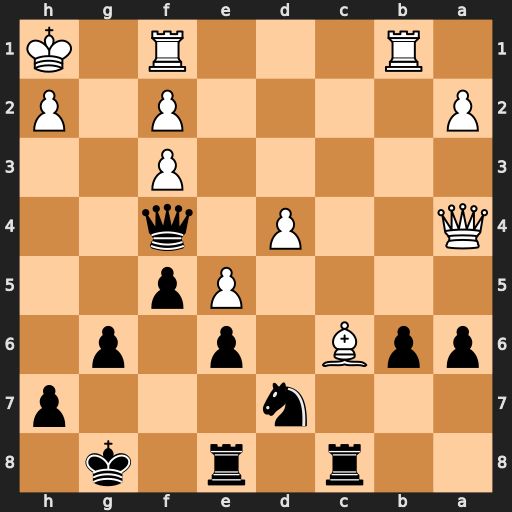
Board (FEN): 2r1r1k1/3n3p/ppB1p1p1/4Pp2/Q2P1q2/5P2/P4P1P/1R3R1K
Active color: b
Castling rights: -
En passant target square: -
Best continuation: b5 Qxa6 Nb8